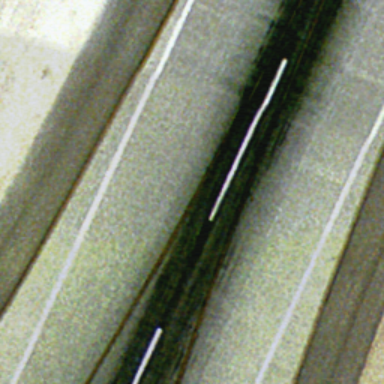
It is a straight runway with some mark lines on it .